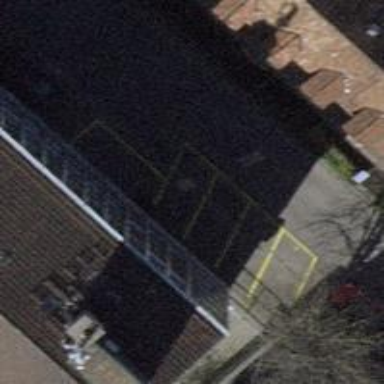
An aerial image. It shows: Parking lane area.